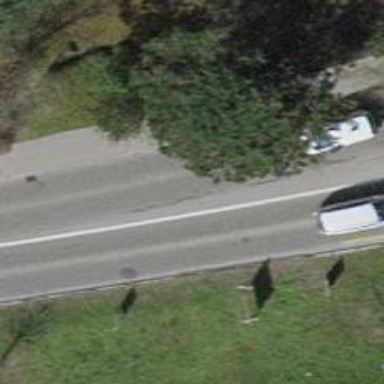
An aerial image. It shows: Secondary road with asphalt surface and sidewalk on the left side.